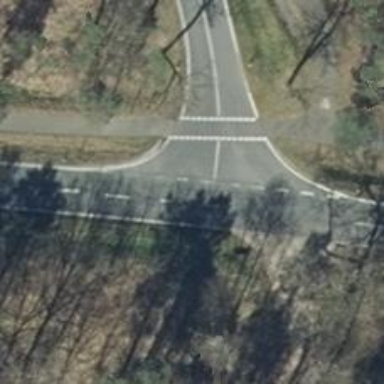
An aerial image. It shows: Tertiary road with asphalt surface.